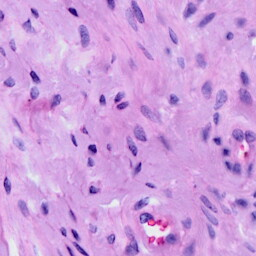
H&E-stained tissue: Cervix